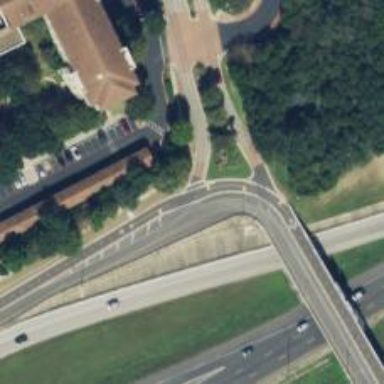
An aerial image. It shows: Unmarked asphalt crossing on cycleway road.